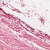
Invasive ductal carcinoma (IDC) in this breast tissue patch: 0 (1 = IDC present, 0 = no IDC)